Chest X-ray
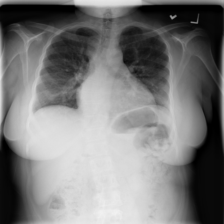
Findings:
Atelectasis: negative
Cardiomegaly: negative
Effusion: negative
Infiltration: negative
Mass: negative
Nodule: negative
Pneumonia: negative
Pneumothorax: negative
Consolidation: negative
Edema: negative
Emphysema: negative
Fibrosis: negative
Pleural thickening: negative
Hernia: negative